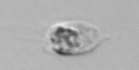
Label: Amoeba